Aerial crown-view tile of a tropical tree (Barro Colorado Island, Panama), acquired 20241112:
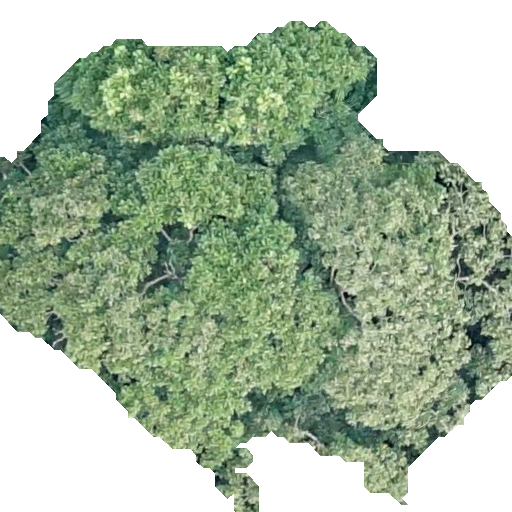
Species: Dipteryx oleifera
GBIF accepted scientific name: Dipteryx oleifera
Crown area: 277.06 m²